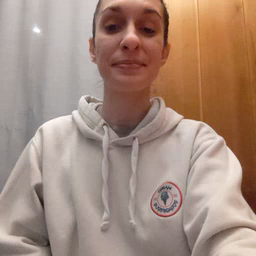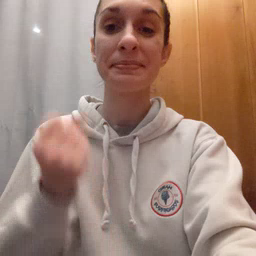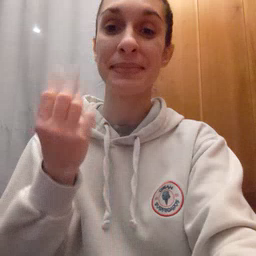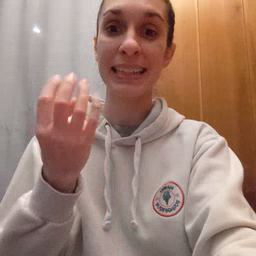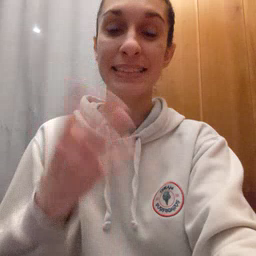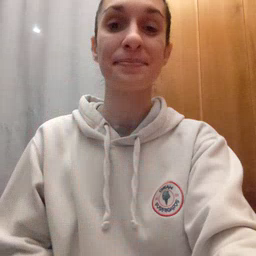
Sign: many